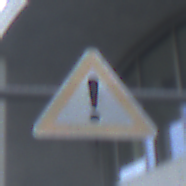
Verkehrszeichen: Gefahrenstelle
Umgebung: Outdoor, Urban
Tageszeit: SunriseSunset
Wetter: PartlyCloudy
Licht: Natural
Jahreszeit: NotSpecified
Kontrast: MediumContrast